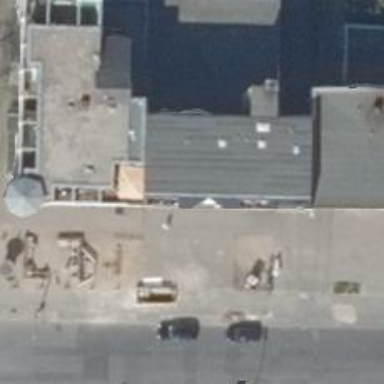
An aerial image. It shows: Variety store.